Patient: sex M, age 75
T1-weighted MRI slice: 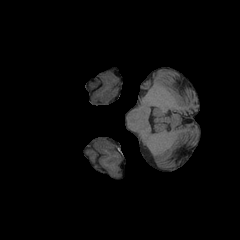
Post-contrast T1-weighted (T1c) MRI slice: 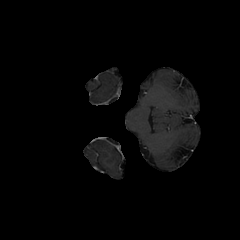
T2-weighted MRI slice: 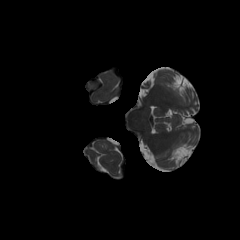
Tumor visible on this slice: no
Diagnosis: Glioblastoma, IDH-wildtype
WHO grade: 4